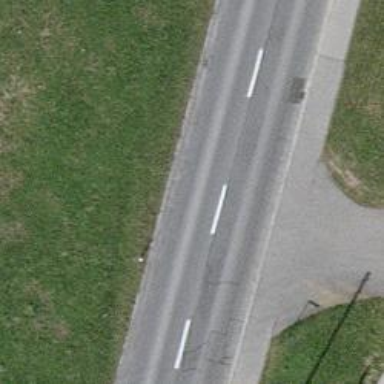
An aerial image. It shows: Tertiary road.